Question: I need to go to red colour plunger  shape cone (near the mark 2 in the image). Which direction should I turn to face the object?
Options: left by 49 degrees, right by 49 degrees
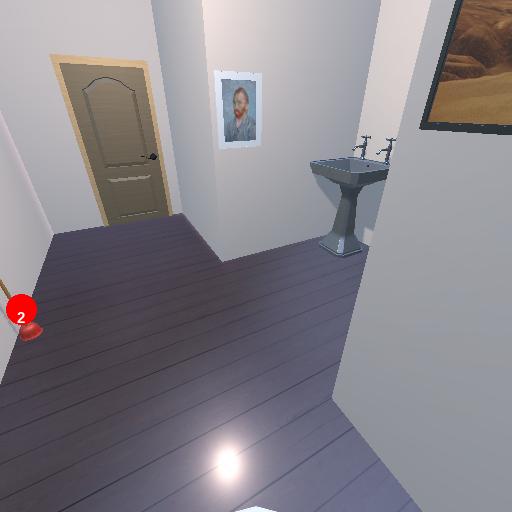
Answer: left by 49 degrees